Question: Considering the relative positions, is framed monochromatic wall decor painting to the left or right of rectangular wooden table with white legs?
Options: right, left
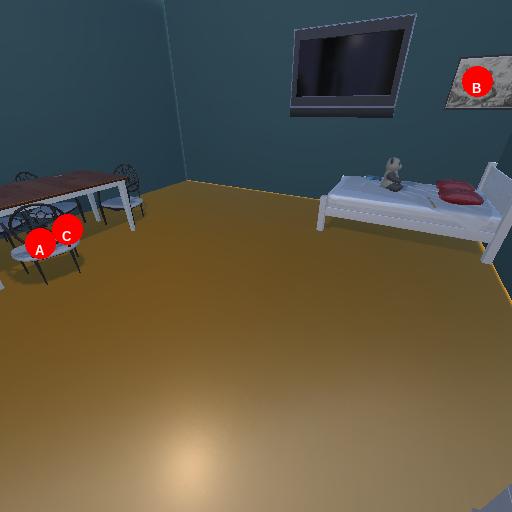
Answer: right